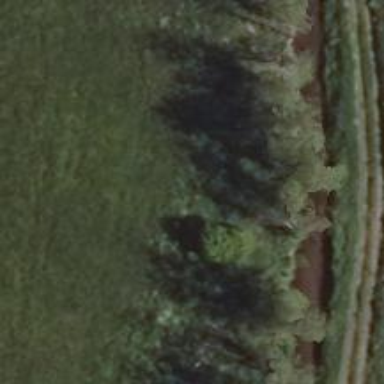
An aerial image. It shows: Row of trees in natural setting.